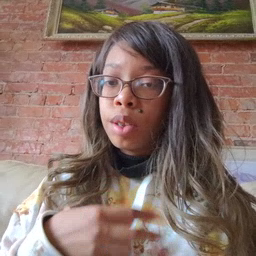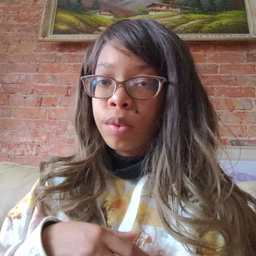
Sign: stuck